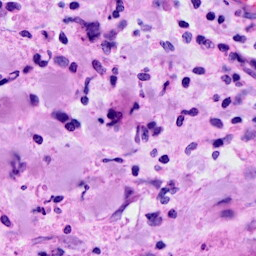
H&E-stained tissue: Breast